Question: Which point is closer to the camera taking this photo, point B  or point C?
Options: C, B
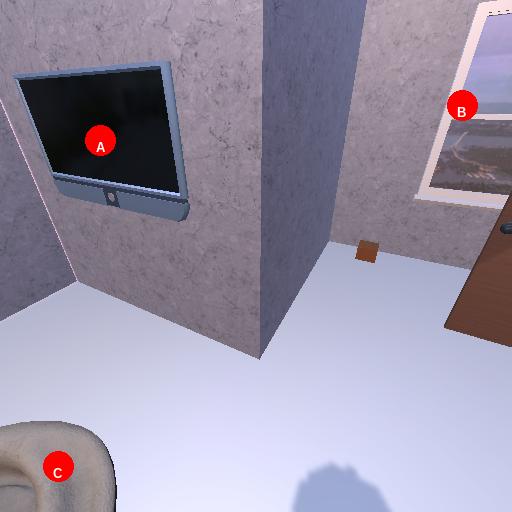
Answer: C